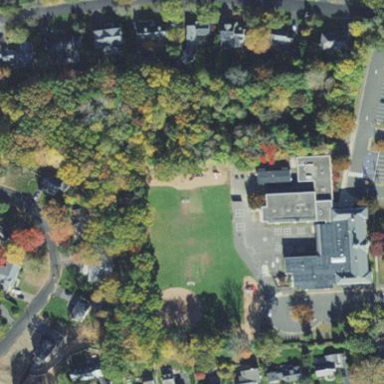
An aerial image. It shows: School.